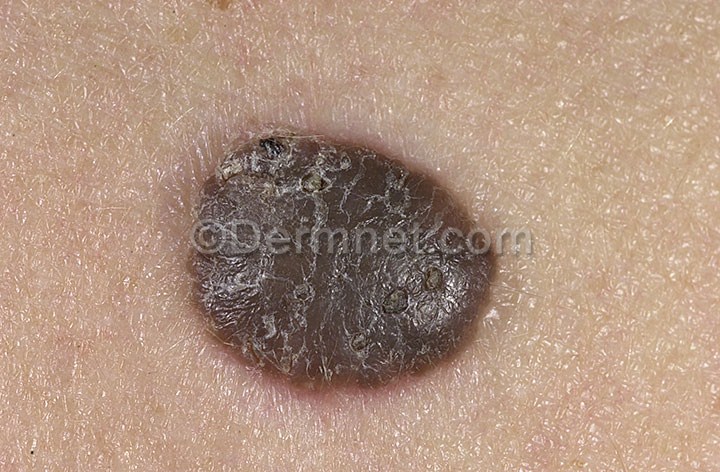
Disease: Seborrheic Keratoses and other Benign Tumors